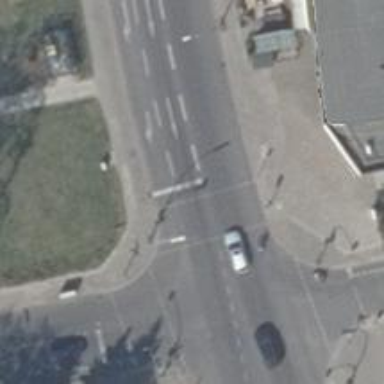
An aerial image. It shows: Road with traffic signals for signaling.